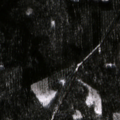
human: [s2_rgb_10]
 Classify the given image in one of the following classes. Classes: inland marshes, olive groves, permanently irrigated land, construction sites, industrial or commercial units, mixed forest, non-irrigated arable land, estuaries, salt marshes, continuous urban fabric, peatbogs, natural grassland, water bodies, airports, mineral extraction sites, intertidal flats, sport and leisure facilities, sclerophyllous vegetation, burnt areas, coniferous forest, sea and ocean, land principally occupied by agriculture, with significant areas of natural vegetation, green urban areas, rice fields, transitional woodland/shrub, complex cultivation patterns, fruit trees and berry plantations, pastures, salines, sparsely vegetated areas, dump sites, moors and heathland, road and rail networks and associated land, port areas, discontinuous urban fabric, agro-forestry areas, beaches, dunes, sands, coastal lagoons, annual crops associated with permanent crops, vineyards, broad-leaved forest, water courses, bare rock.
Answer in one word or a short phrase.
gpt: land principally occupied by agriculture, with significant areas of natural vegetation, coniferous forest, transitional woodland/shrub